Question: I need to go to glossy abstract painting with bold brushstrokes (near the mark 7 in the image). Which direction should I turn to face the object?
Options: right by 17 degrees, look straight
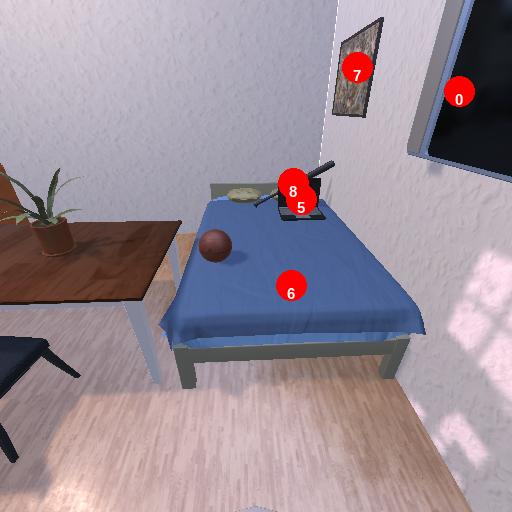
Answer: right by 17 degrees